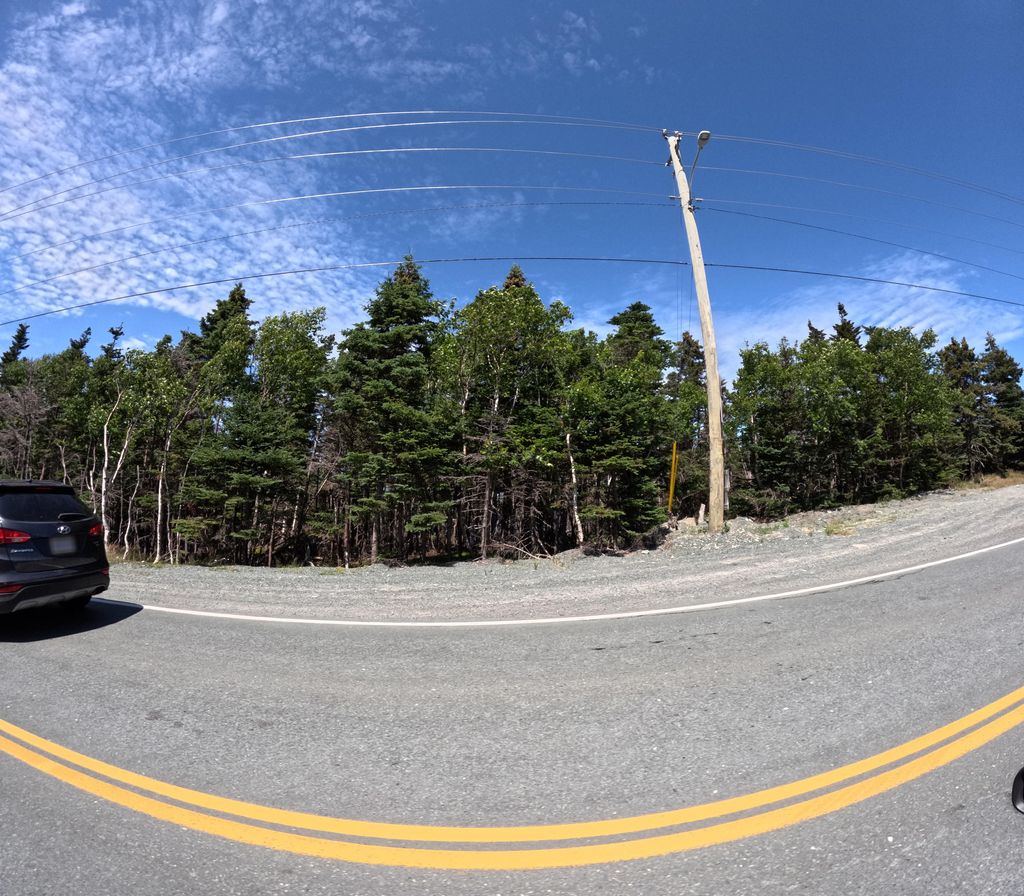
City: st_johns